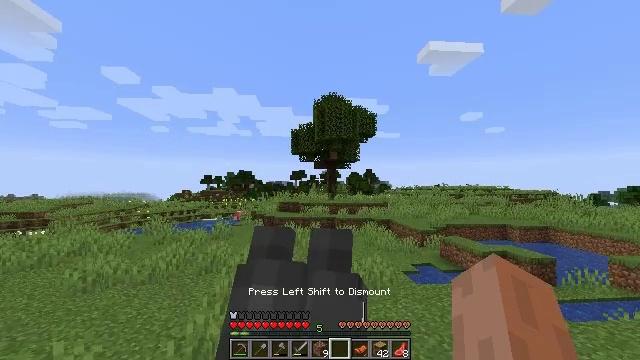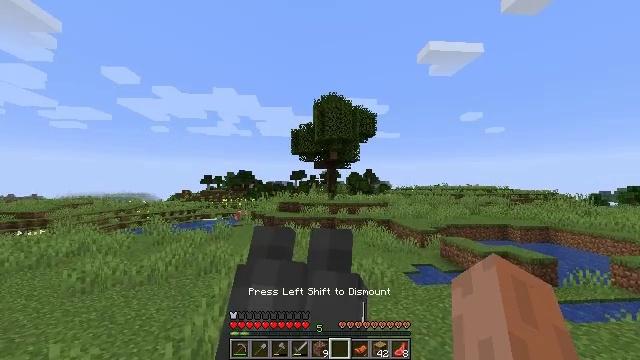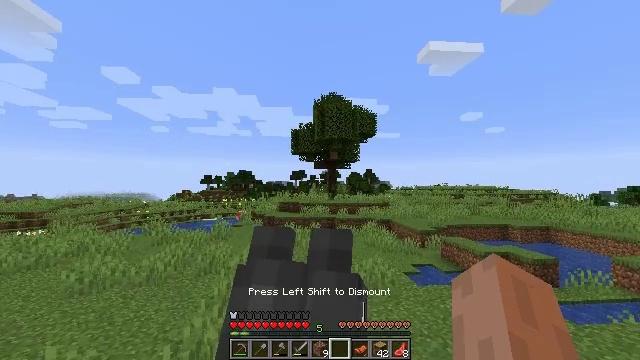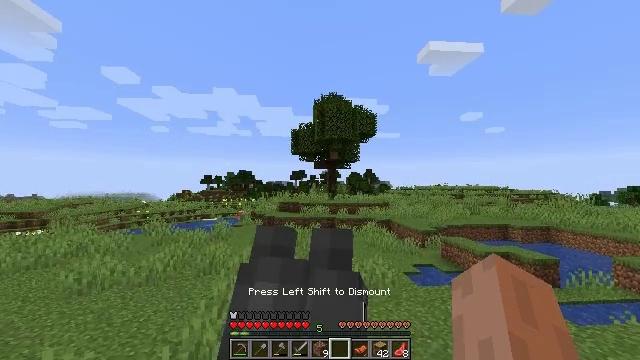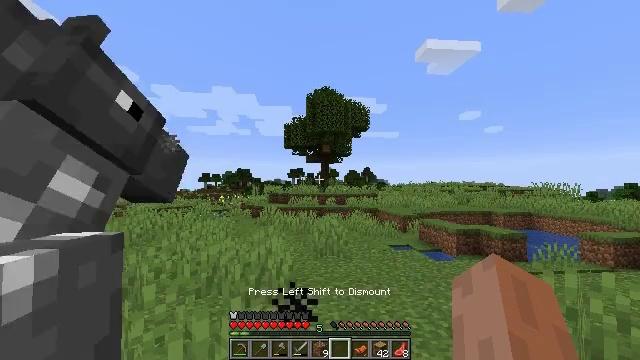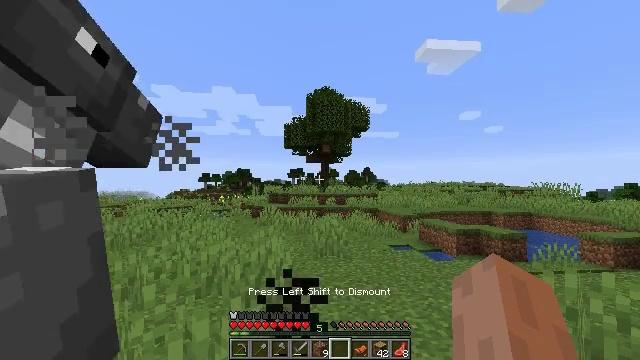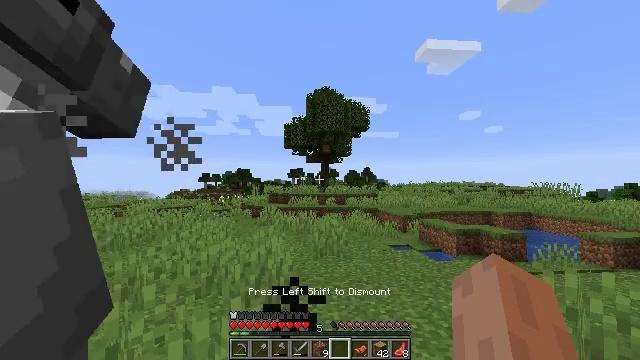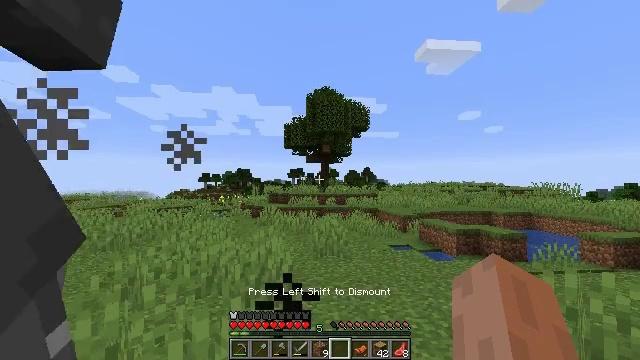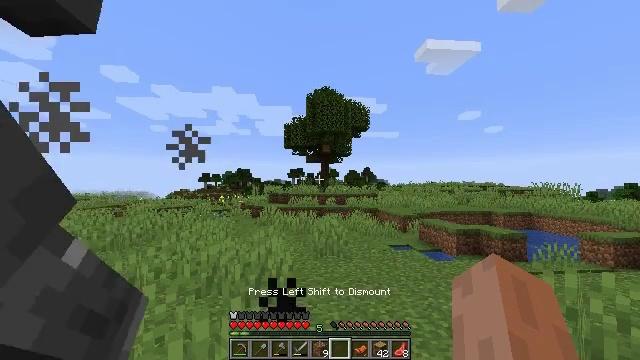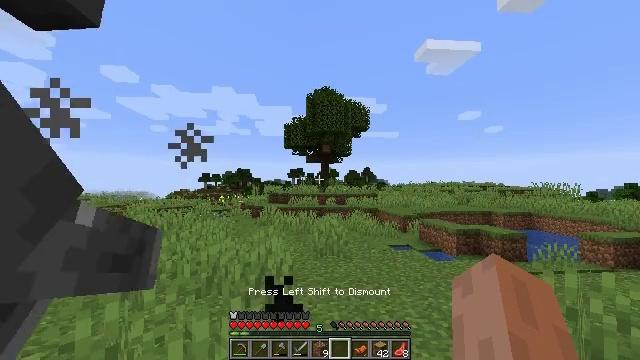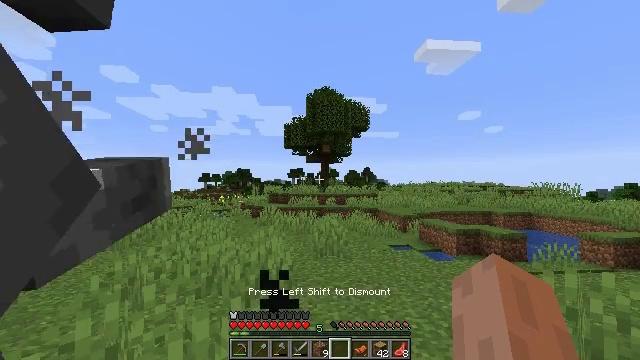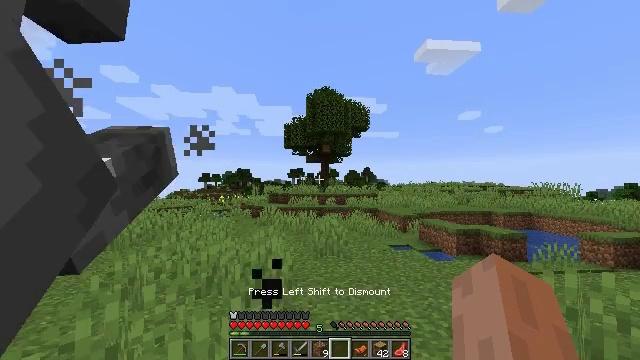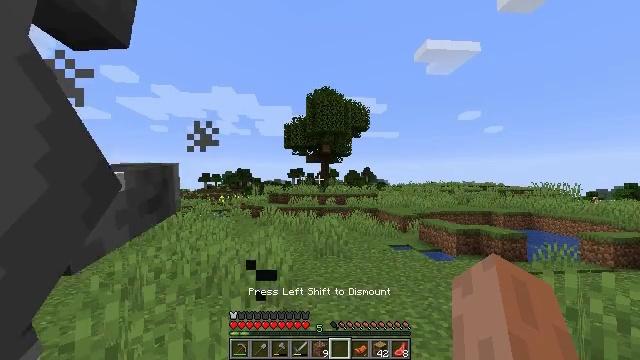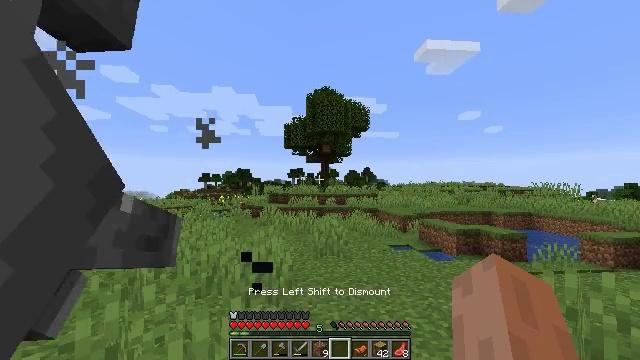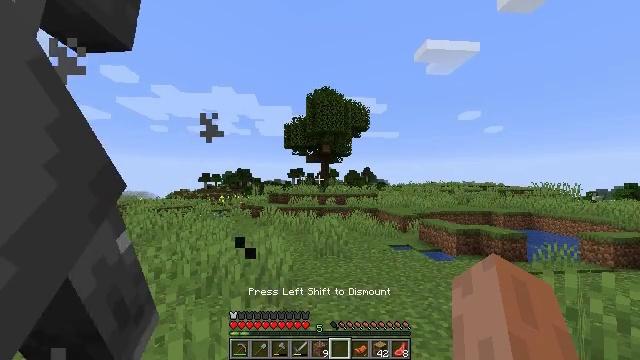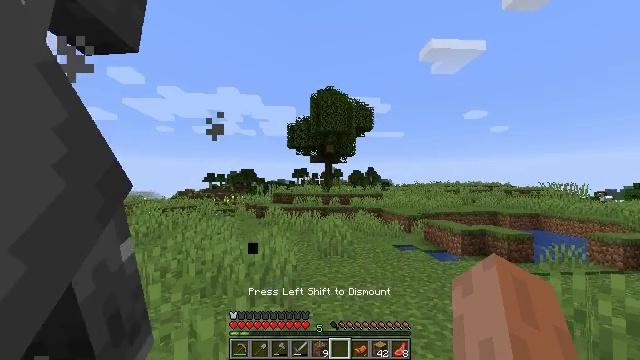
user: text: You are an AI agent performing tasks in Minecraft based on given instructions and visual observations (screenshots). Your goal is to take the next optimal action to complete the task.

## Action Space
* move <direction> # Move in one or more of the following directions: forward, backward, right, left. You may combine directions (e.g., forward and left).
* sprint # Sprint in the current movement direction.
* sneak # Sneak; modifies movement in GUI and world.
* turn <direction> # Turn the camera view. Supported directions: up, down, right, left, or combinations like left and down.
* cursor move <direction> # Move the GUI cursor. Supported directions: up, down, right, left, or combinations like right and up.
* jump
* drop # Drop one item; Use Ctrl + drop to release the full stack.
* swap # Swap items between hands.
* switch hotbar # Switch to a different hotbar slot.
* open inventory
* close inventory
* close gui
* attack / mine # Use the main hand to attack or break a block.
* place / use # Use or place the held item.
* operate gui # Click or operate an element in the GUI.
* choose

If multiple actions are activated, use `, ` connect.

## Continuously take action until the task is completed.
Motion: motion action
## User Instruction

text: Attack the ground to gather coarse dirt.
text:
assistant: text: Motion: no_op
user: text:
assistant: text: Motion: no_op
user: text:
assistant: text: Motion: no_op
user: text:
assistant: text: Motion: no_op
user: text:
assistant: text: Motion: no_op
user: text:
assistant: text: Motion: no_op
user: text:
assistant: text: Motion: no_op
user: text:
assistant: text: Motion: no_op
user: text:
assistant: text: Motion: no_op
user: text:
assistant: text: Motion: no_op
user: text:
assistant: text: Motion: no_op
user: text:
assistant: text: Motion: no_op
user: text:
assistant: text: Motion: no_op
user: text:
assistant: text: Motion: no_op
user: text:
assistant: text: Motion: no_op
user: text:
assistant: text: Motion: turn left
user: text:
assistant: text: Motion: turn left
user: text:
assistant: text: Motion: turn left
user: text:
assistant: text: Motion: turn left
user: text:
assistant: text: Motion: turn left
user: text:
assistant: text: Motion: turn left
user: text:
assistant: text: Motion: turn left
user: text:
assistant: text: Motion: turn left
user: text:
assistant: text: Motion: turn left
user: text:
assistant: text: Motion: turn left
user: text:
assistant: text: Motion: turn left
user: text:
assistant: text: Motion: turn left
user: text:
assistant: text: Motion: turn left
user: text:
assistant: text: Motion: no_op
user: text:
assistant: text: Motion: no_op